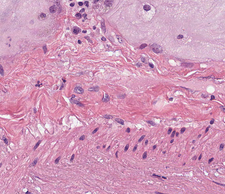
Tumor epithelial tissue: no
Tumor-associated stroma tissue: yes
Normal tissue: no